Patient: sex M, age 46
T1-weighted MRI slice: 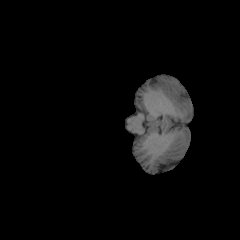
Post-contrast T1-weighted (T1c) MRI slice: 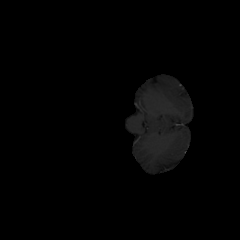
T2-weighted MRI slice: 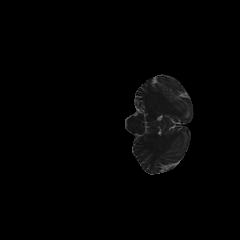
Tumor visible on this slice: no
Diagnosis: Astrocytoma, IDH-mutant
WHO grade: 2